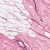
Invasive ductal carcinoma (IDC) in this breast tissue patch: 0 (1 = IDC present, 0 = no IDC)